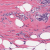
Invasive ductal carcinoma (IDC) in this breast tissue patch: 1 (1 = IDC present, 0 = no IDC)